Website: apple
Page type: billing-address
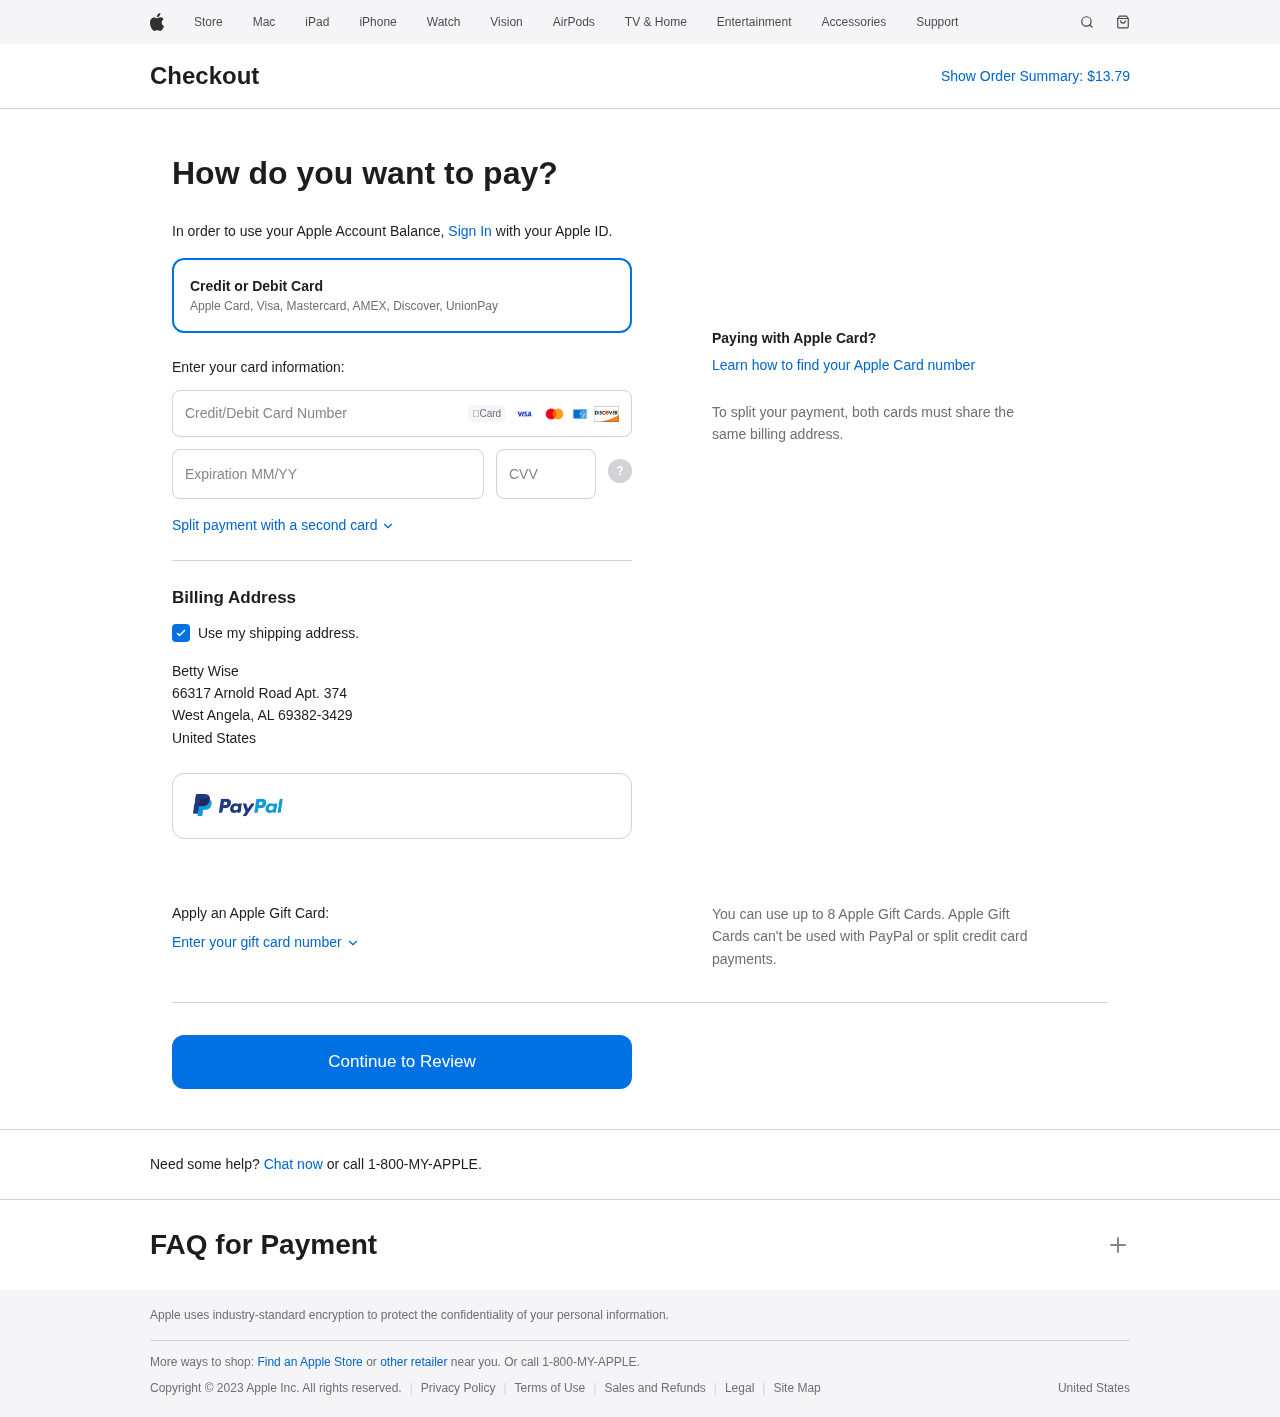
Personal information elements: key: PII_CARD_CVV
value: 0548
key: PII_CARD_EXPIRY
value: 09/29
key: PII_CARD_NUMBER
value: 3739 7532 7001 600
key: PII_CITY
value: West Angela
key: PII_COUNTRY
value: United States
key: PII_FULLNAME
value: Betty Wise
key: PII_POSTCODE_FULL
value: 69382-3429
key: PII_STATE_ABBR
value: AL
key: PII_STREET
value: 66317 Arnold Road Apt. 374
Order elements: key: ORDER_TOTAL
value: $13.79